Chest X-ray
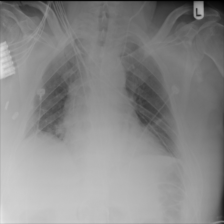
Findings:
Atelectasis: positive
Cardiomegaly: negative
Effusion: negative
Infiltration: negative
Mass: negative
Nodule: negative
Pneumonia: negative
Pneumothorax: negative
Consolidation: negative
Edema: negative
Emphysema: negative
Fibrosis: negative
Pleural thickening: negative
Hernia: negative